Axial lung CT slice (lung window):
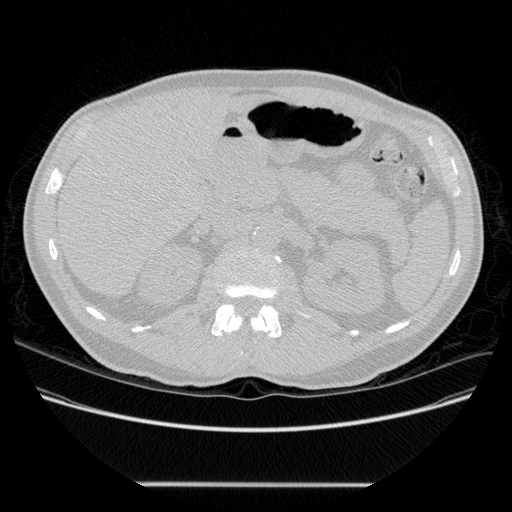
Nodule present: no